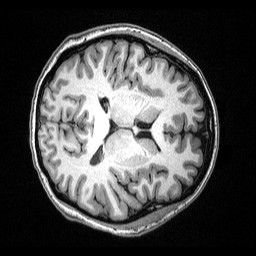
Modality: T1w
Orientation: axial
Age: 37
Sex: female
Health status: healthy
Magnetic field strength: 3 T
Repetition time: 2.53 s
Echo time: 0.00331 s